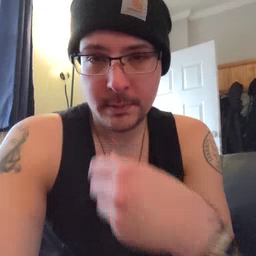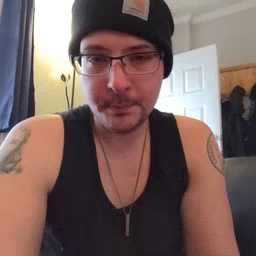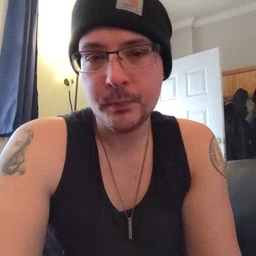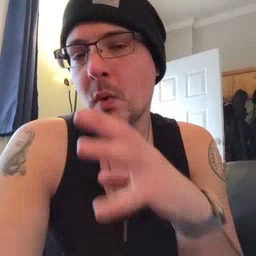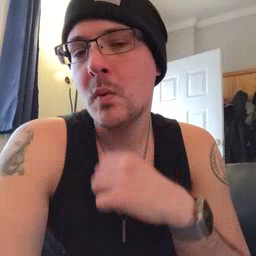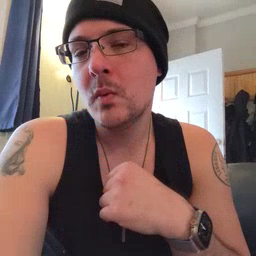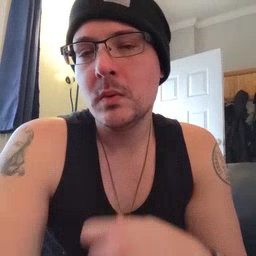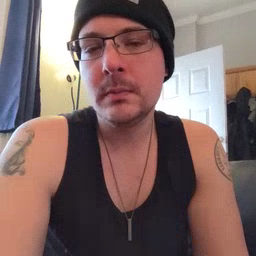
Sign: old